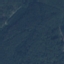
Land use / land cover: Forest